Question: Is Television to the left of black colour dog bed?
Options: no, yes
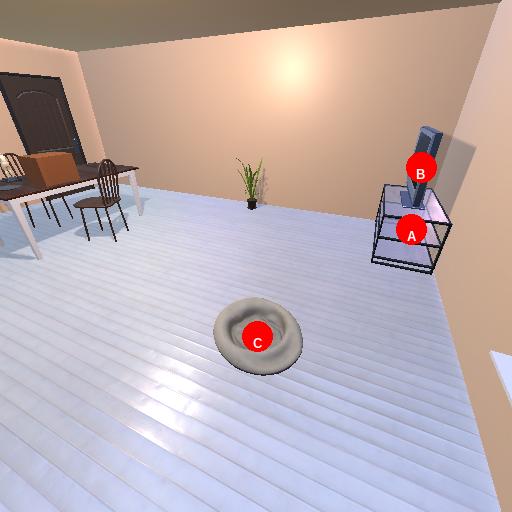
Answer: no